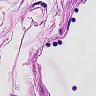
Metastatic tissue present: no